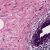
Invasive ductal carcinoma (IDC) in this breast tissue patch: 0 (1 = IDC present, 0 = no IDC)